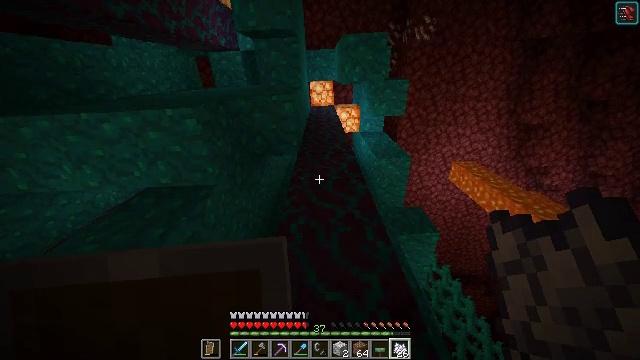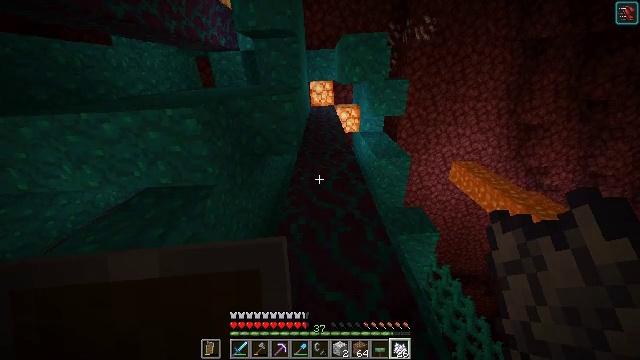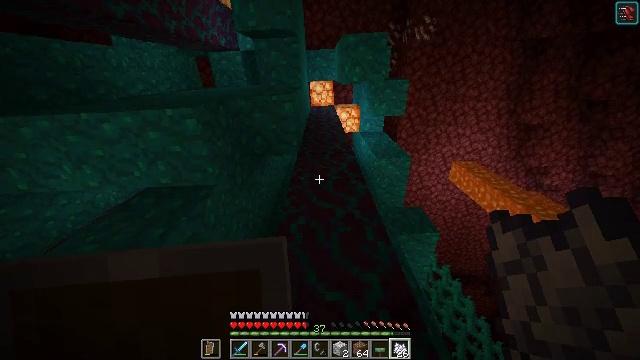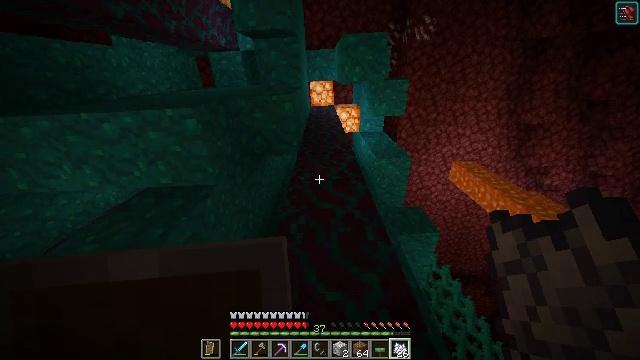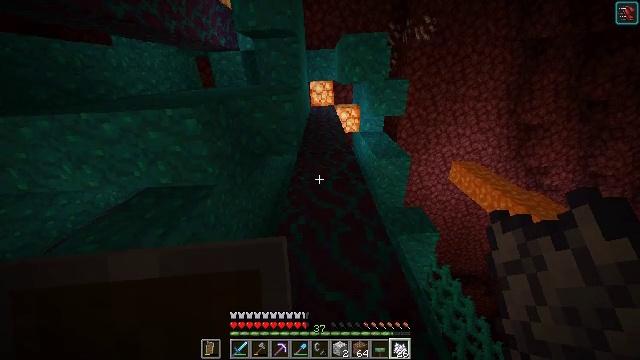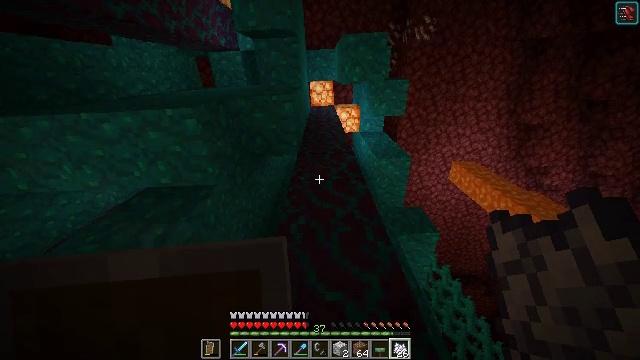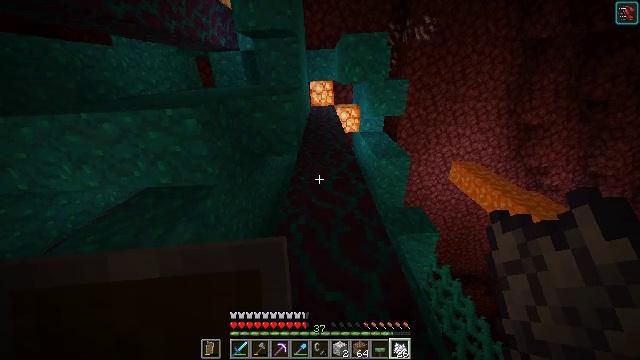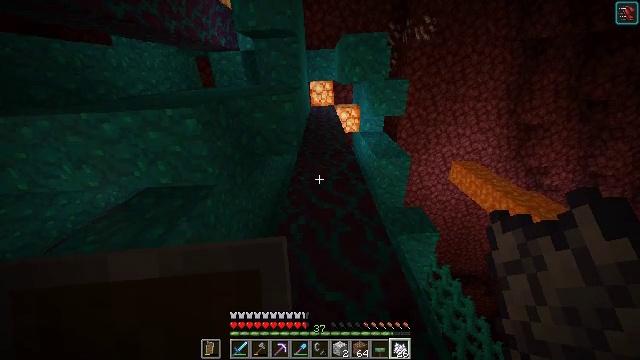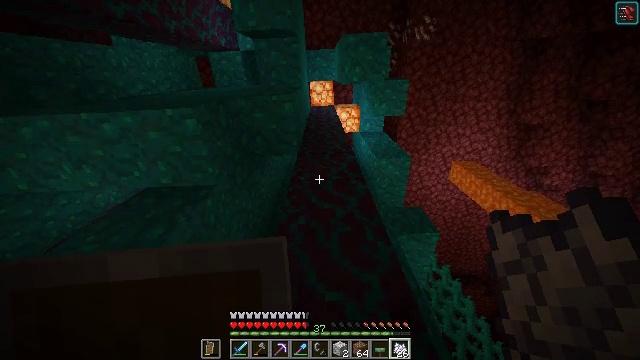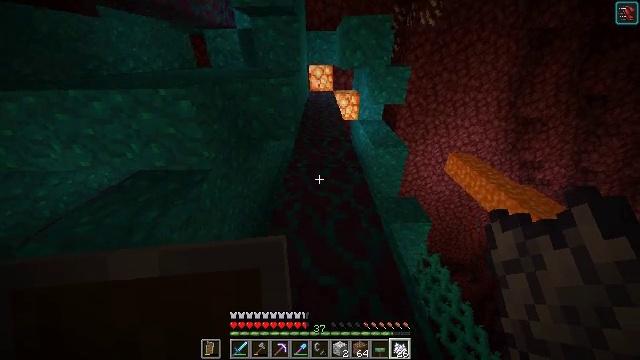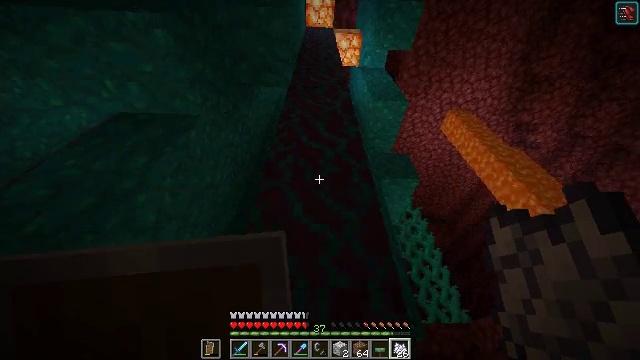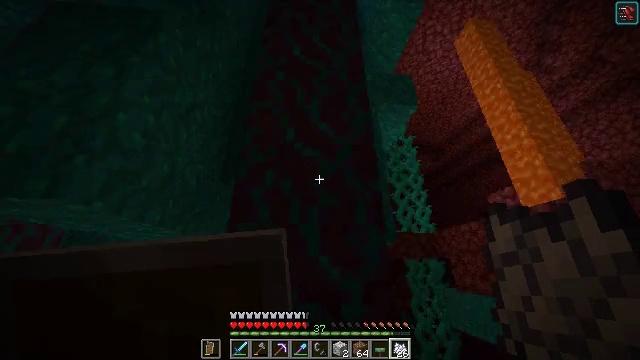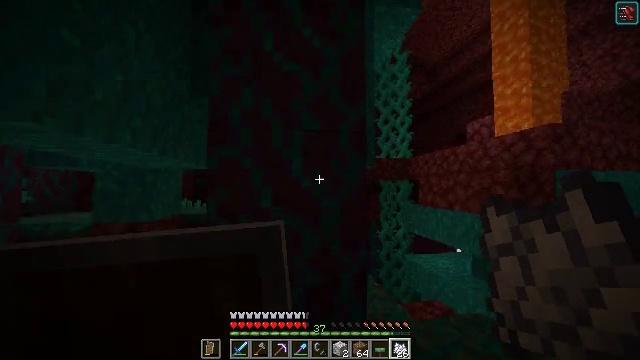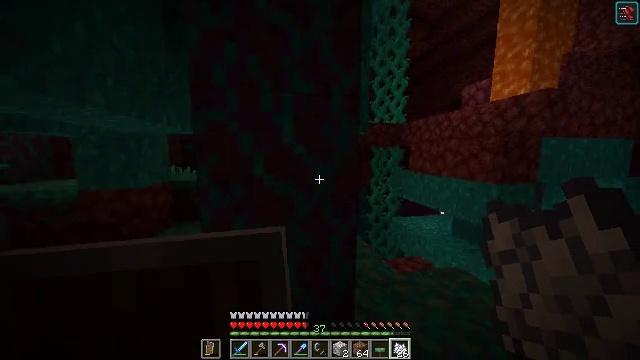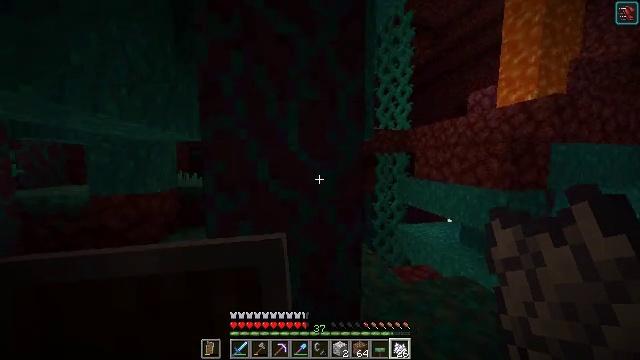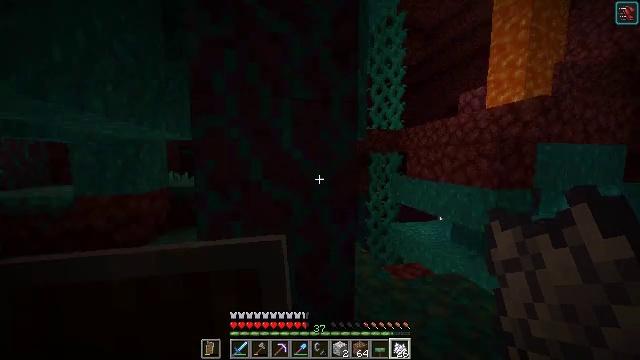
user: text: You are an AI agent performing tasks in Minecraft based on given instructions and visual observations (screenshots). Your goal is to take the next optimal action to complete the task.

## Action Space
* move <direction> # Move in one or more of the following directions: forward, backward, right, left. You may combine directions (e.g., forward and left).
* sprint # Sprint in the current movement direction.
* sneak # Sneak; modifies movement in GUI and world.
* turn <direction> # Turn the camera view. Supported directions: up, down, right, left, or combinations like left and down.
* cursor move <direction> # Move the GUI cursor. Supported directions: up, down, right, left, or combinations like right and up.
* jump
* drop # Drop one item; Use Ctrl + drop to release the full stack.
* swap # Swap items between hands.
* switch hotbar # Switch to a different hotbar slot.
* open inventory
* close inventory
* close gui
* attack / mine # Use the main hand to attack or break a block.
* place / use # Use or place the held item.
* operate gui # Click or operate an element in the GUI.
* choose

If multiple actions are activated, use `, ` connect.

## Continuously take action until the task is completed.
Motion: motion action
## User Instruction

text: Chop down the warped stem from the warped forest.
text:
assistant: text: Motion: no_op
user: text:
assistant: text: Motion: no_op
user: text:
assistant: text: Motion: no_op
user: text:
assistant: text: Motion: no_op
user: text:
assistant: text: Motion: no_op
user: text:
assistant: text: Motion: no_op
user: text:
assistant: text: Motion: no_op
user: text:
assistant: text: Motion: no_op
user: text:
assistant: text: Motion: turn right and down
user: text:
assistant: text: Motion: turn right and down
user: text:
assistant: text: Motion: turn right and down
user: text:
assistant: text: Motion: turn right and down
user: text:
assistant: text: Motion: turn right and down
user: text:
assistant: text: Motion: turn left and up
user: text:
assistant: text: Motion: turn right
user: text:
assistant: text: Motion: turn right
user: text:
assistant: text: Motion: turn down
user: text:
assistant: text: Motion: turn left and down
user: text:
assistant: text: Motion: turn left and down
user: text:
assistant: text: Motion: turn down
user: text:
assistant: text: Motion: turn down
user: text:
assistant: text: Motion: turn down
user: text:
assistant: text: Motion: no_op
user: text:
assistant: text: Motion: no_op
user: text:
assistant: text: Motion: no_op
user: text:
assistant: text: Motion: turn left and up
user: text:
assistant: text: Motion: turn left and up
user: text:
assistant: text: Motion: no_op
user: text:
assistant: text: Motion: no_op
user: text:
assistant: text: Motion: no_op